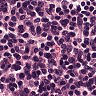
Metastatic tissue present: no